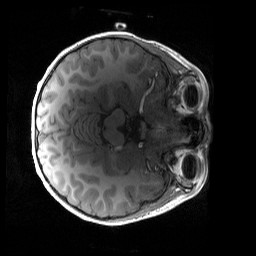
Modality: T1w
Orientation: axial
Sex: male
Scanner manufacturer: siemens
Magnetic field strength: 3 T
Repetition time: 1.9 s
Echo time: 0.00243 s